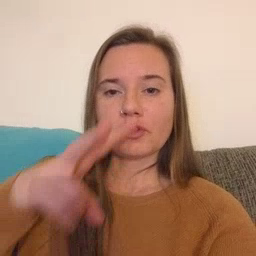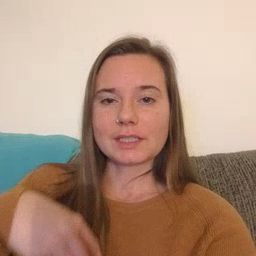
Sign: read